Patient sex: F
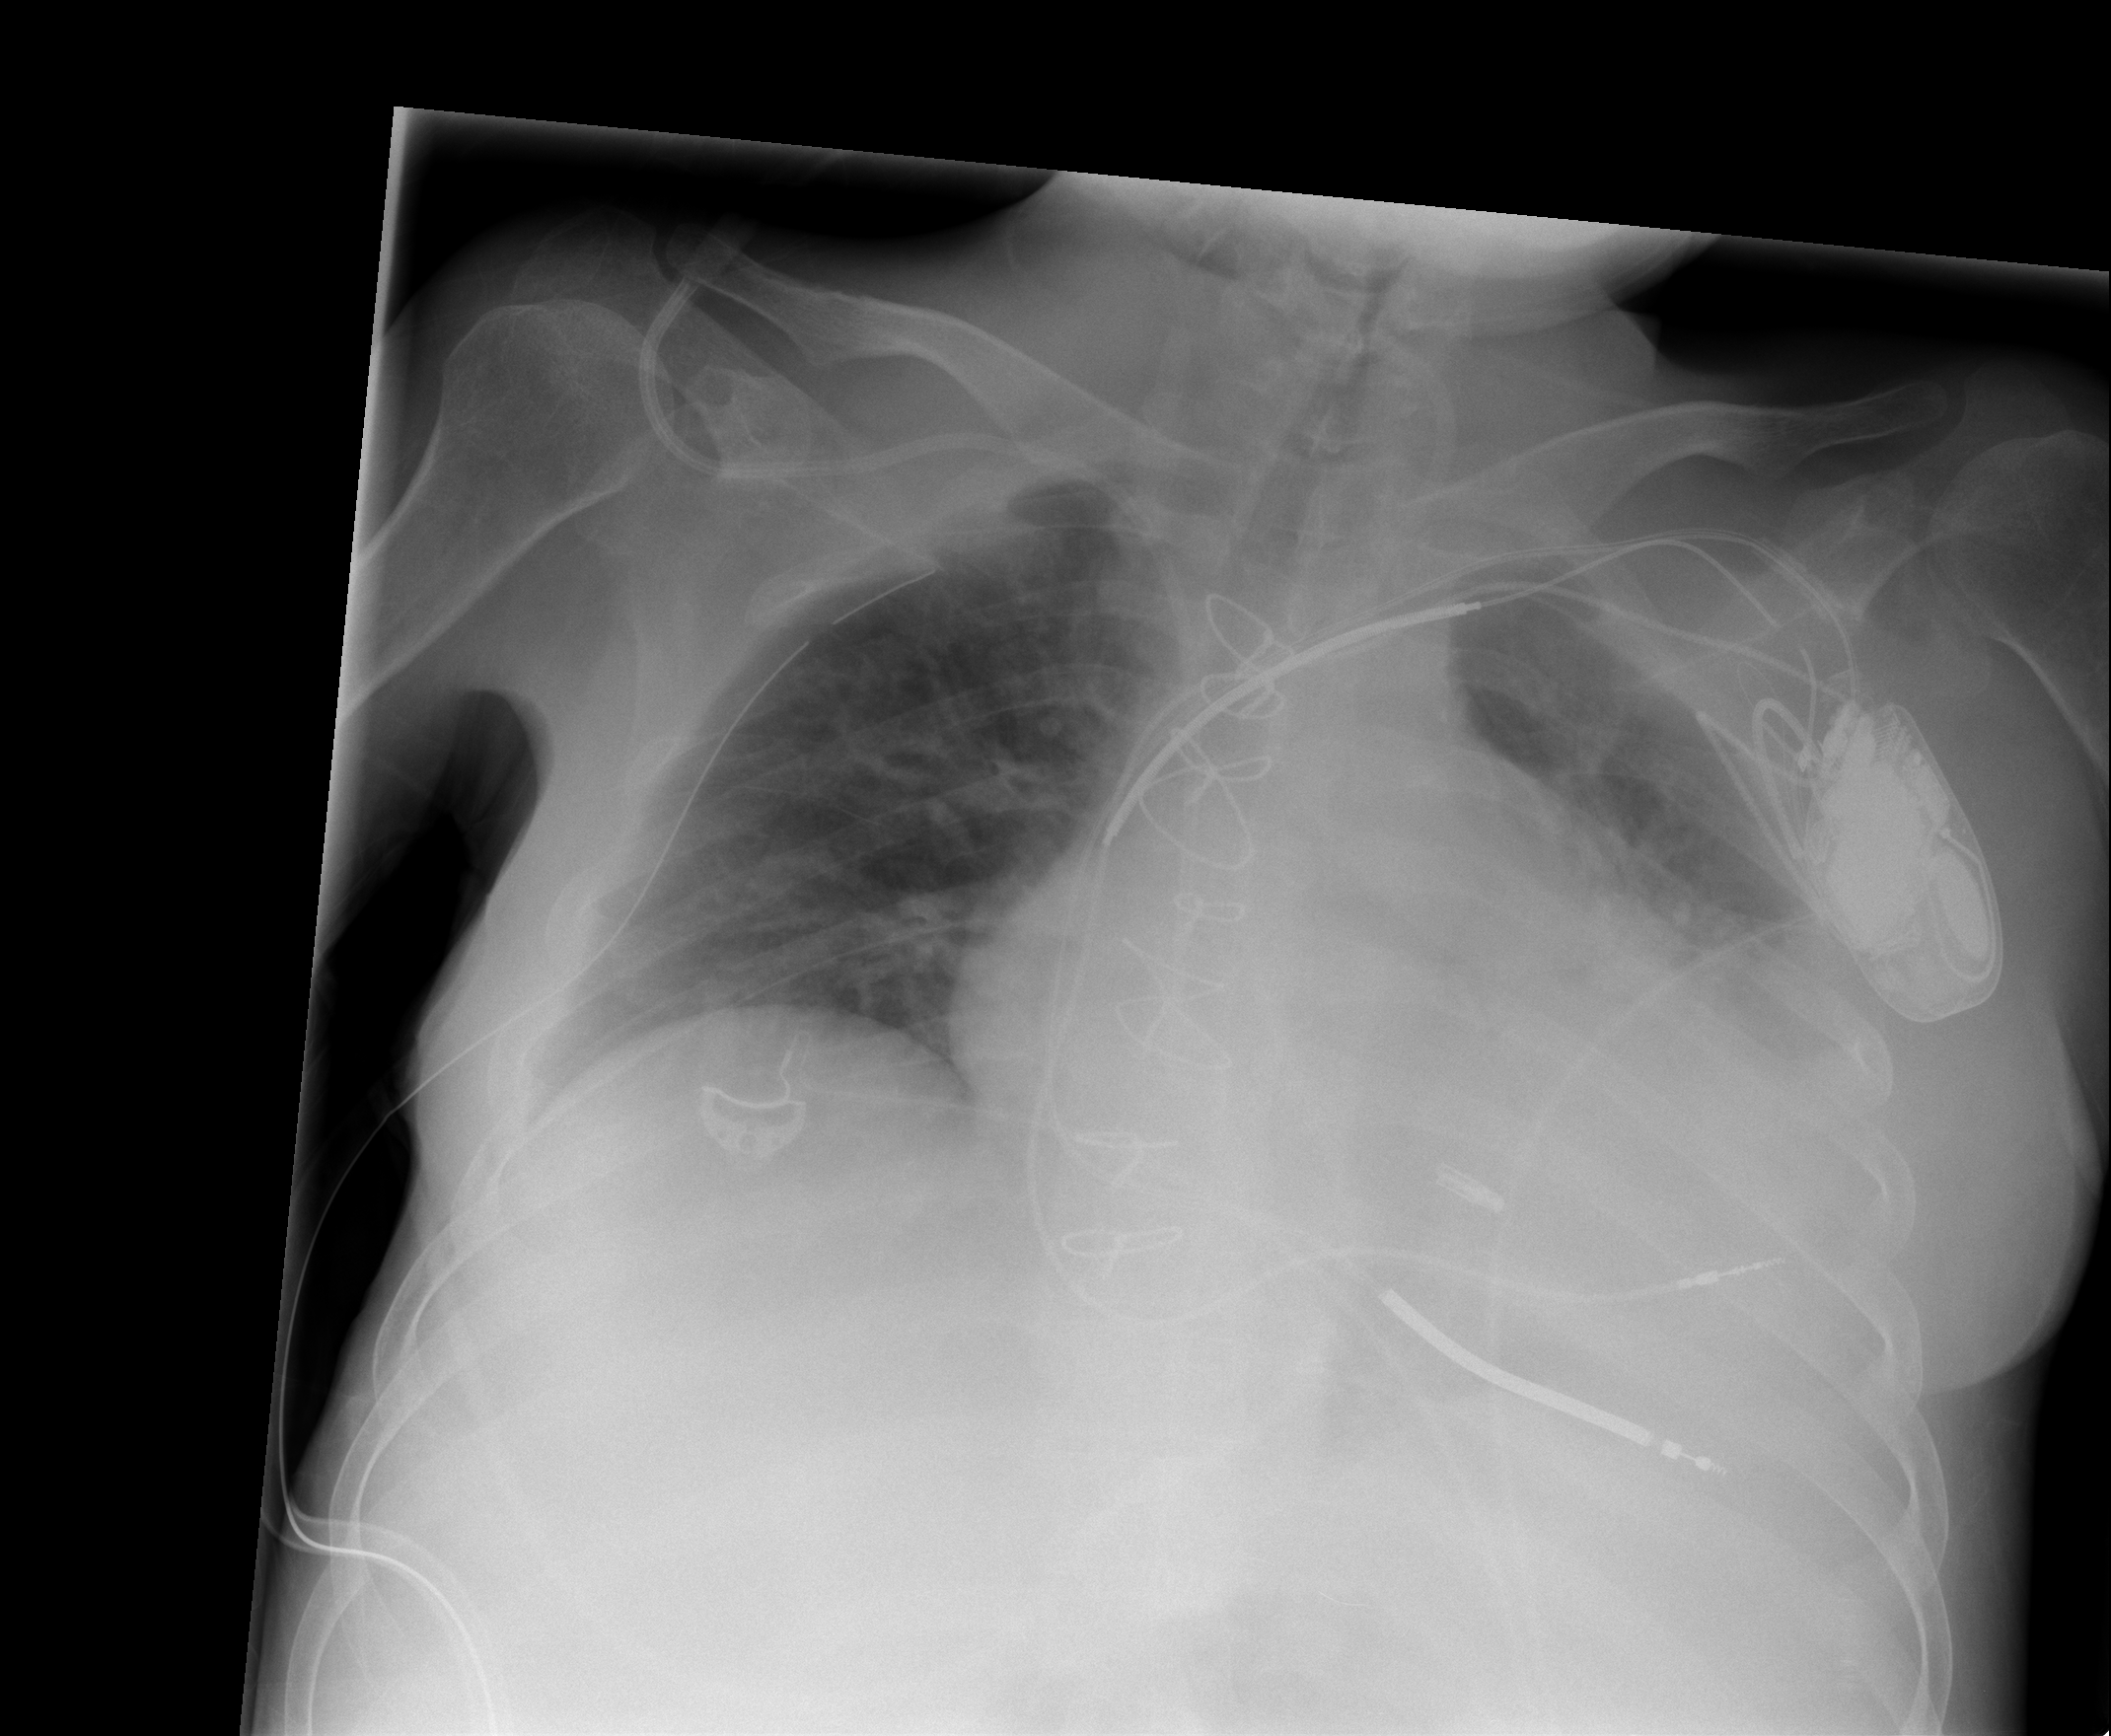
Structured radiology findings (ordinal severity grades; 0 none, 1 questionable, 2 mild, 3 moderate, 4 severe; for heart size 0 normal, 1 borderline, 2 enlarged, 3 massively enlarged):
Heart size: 2
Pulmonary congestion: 0
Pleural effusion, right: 0
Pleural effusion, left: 0
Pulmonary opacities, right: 0
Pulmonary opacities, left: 1
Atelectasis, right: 0
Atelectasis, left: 2